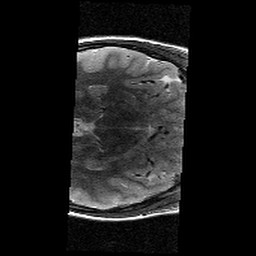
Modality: T2w
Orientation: axial
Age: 10
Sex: female
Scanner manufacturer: siemens
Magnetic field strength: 3 T
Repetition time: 9.23 s
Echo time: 0.067 s